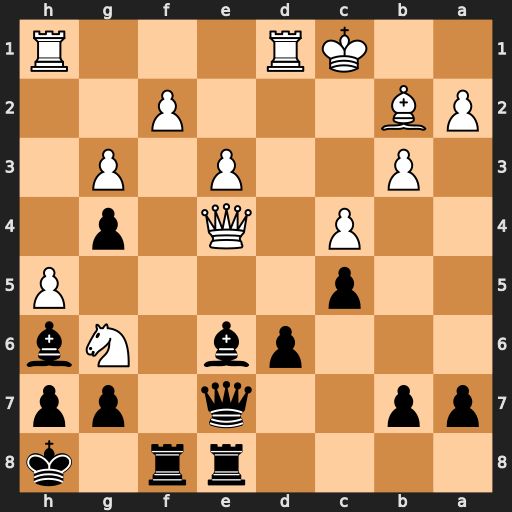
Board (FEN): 4rr1k/pp2q1pp/3pb1Nb/2p4P/2P1Q1p1/1P2P1P1/PB3P2/2KR3R
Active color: b
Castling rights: -
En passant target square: -
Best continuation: hxg6 hxg6 Kg8